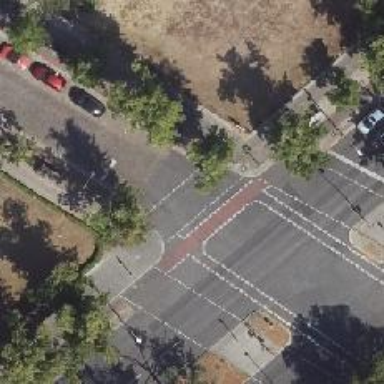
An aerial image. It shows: Road crossing with traffic signals.